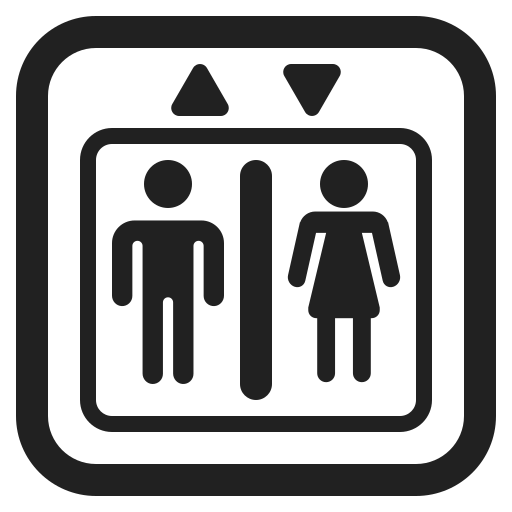
elevator high contrast